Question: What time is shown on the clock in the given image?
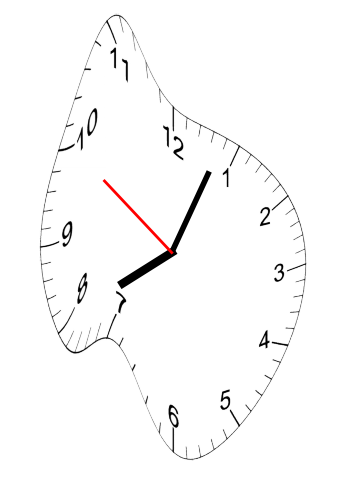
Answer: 08:03:50